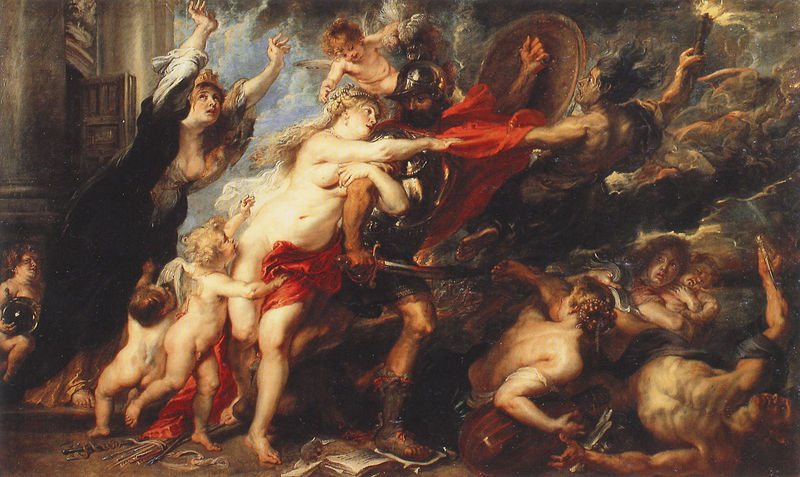
Titel: Die Folgen des Krieges
Künstler: Peter Paul Rubens
Institution: Florenz, Palazzo Pitti
Schlagwörter: akt, feuer, gemälde, gewitter, himmel, kampf, nackt, rubens, umhang, wolken, frauen, frau, männer, säulen, tür, rot, malerei, alt, blond, öl, mantel, kinder, engel, putto, schrift, angst, sturm, tor, flucht, schild, buch, raub, schwert, soldat, waffe, helm, mythologie, rüstung, götter, hölle, dramatisch, seelen, putten, klassik, putti, fackel, rettung, puten, rauen, aeneas